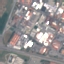
Land use / land cover: Industrial